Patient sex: F
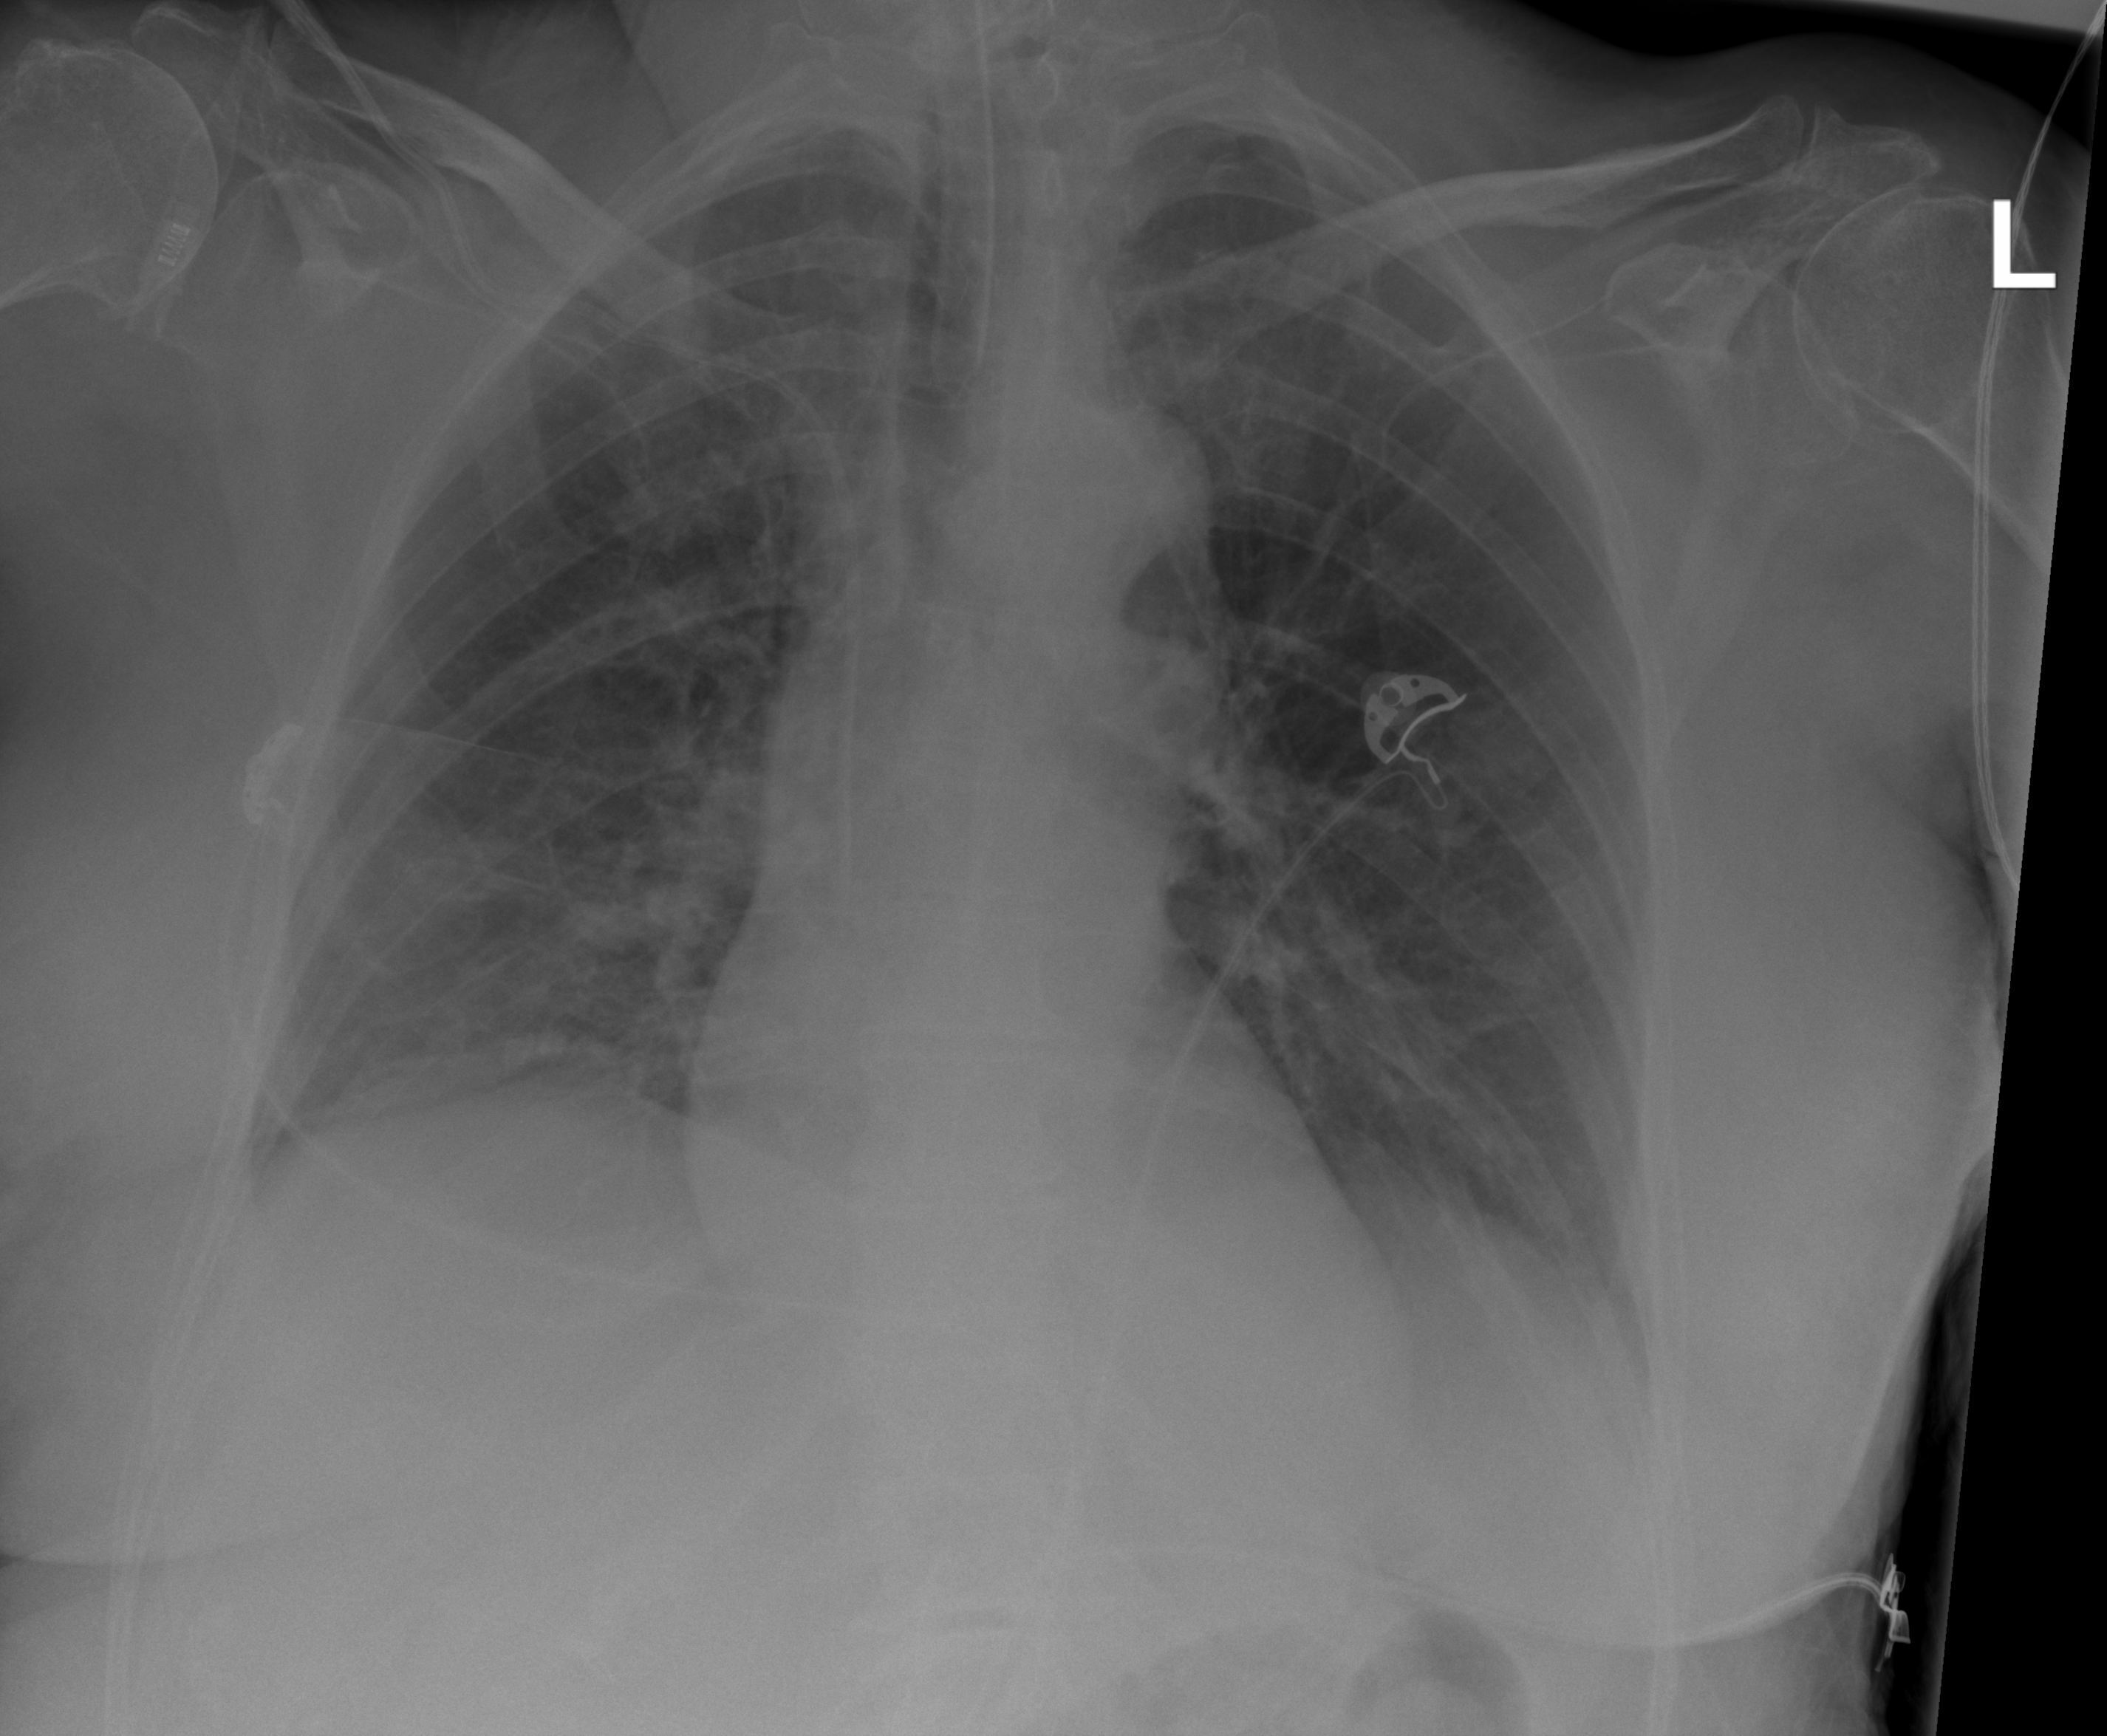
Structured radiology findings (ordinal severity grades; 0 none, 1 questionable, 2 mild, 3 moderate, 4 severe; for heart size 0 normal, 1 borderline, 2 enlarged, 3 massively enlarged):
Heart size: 0
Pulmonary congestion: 0
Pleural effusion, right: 1
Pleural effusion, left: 1
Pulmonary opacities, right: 0
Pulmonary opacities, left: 0
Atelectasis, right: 2
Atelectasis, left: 1